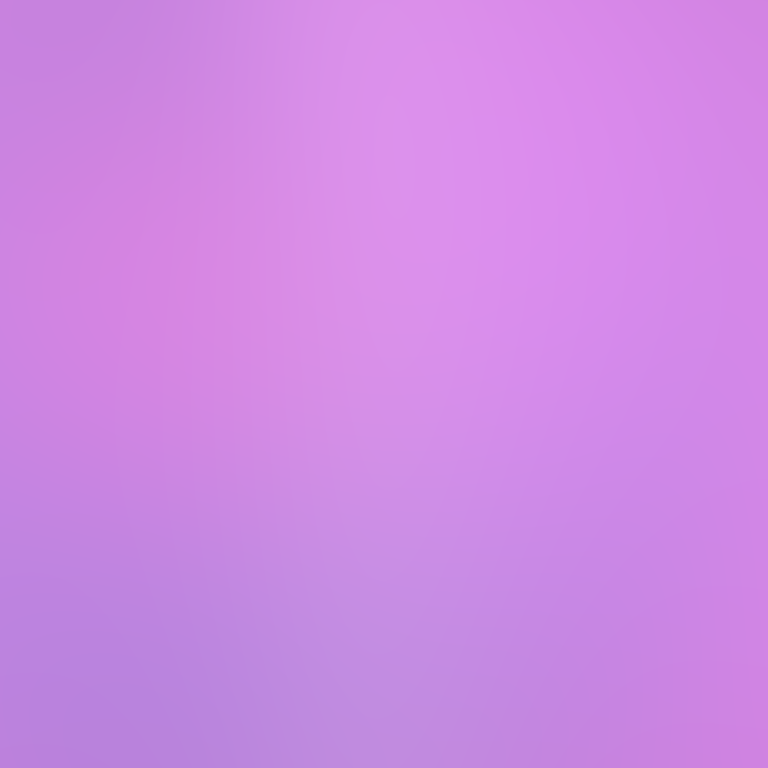
Abstract light effect, smooth gradient from soft lavender to light pink, calm atmosphere, diffuse light, no room, no furniture, no objects.